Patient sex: F
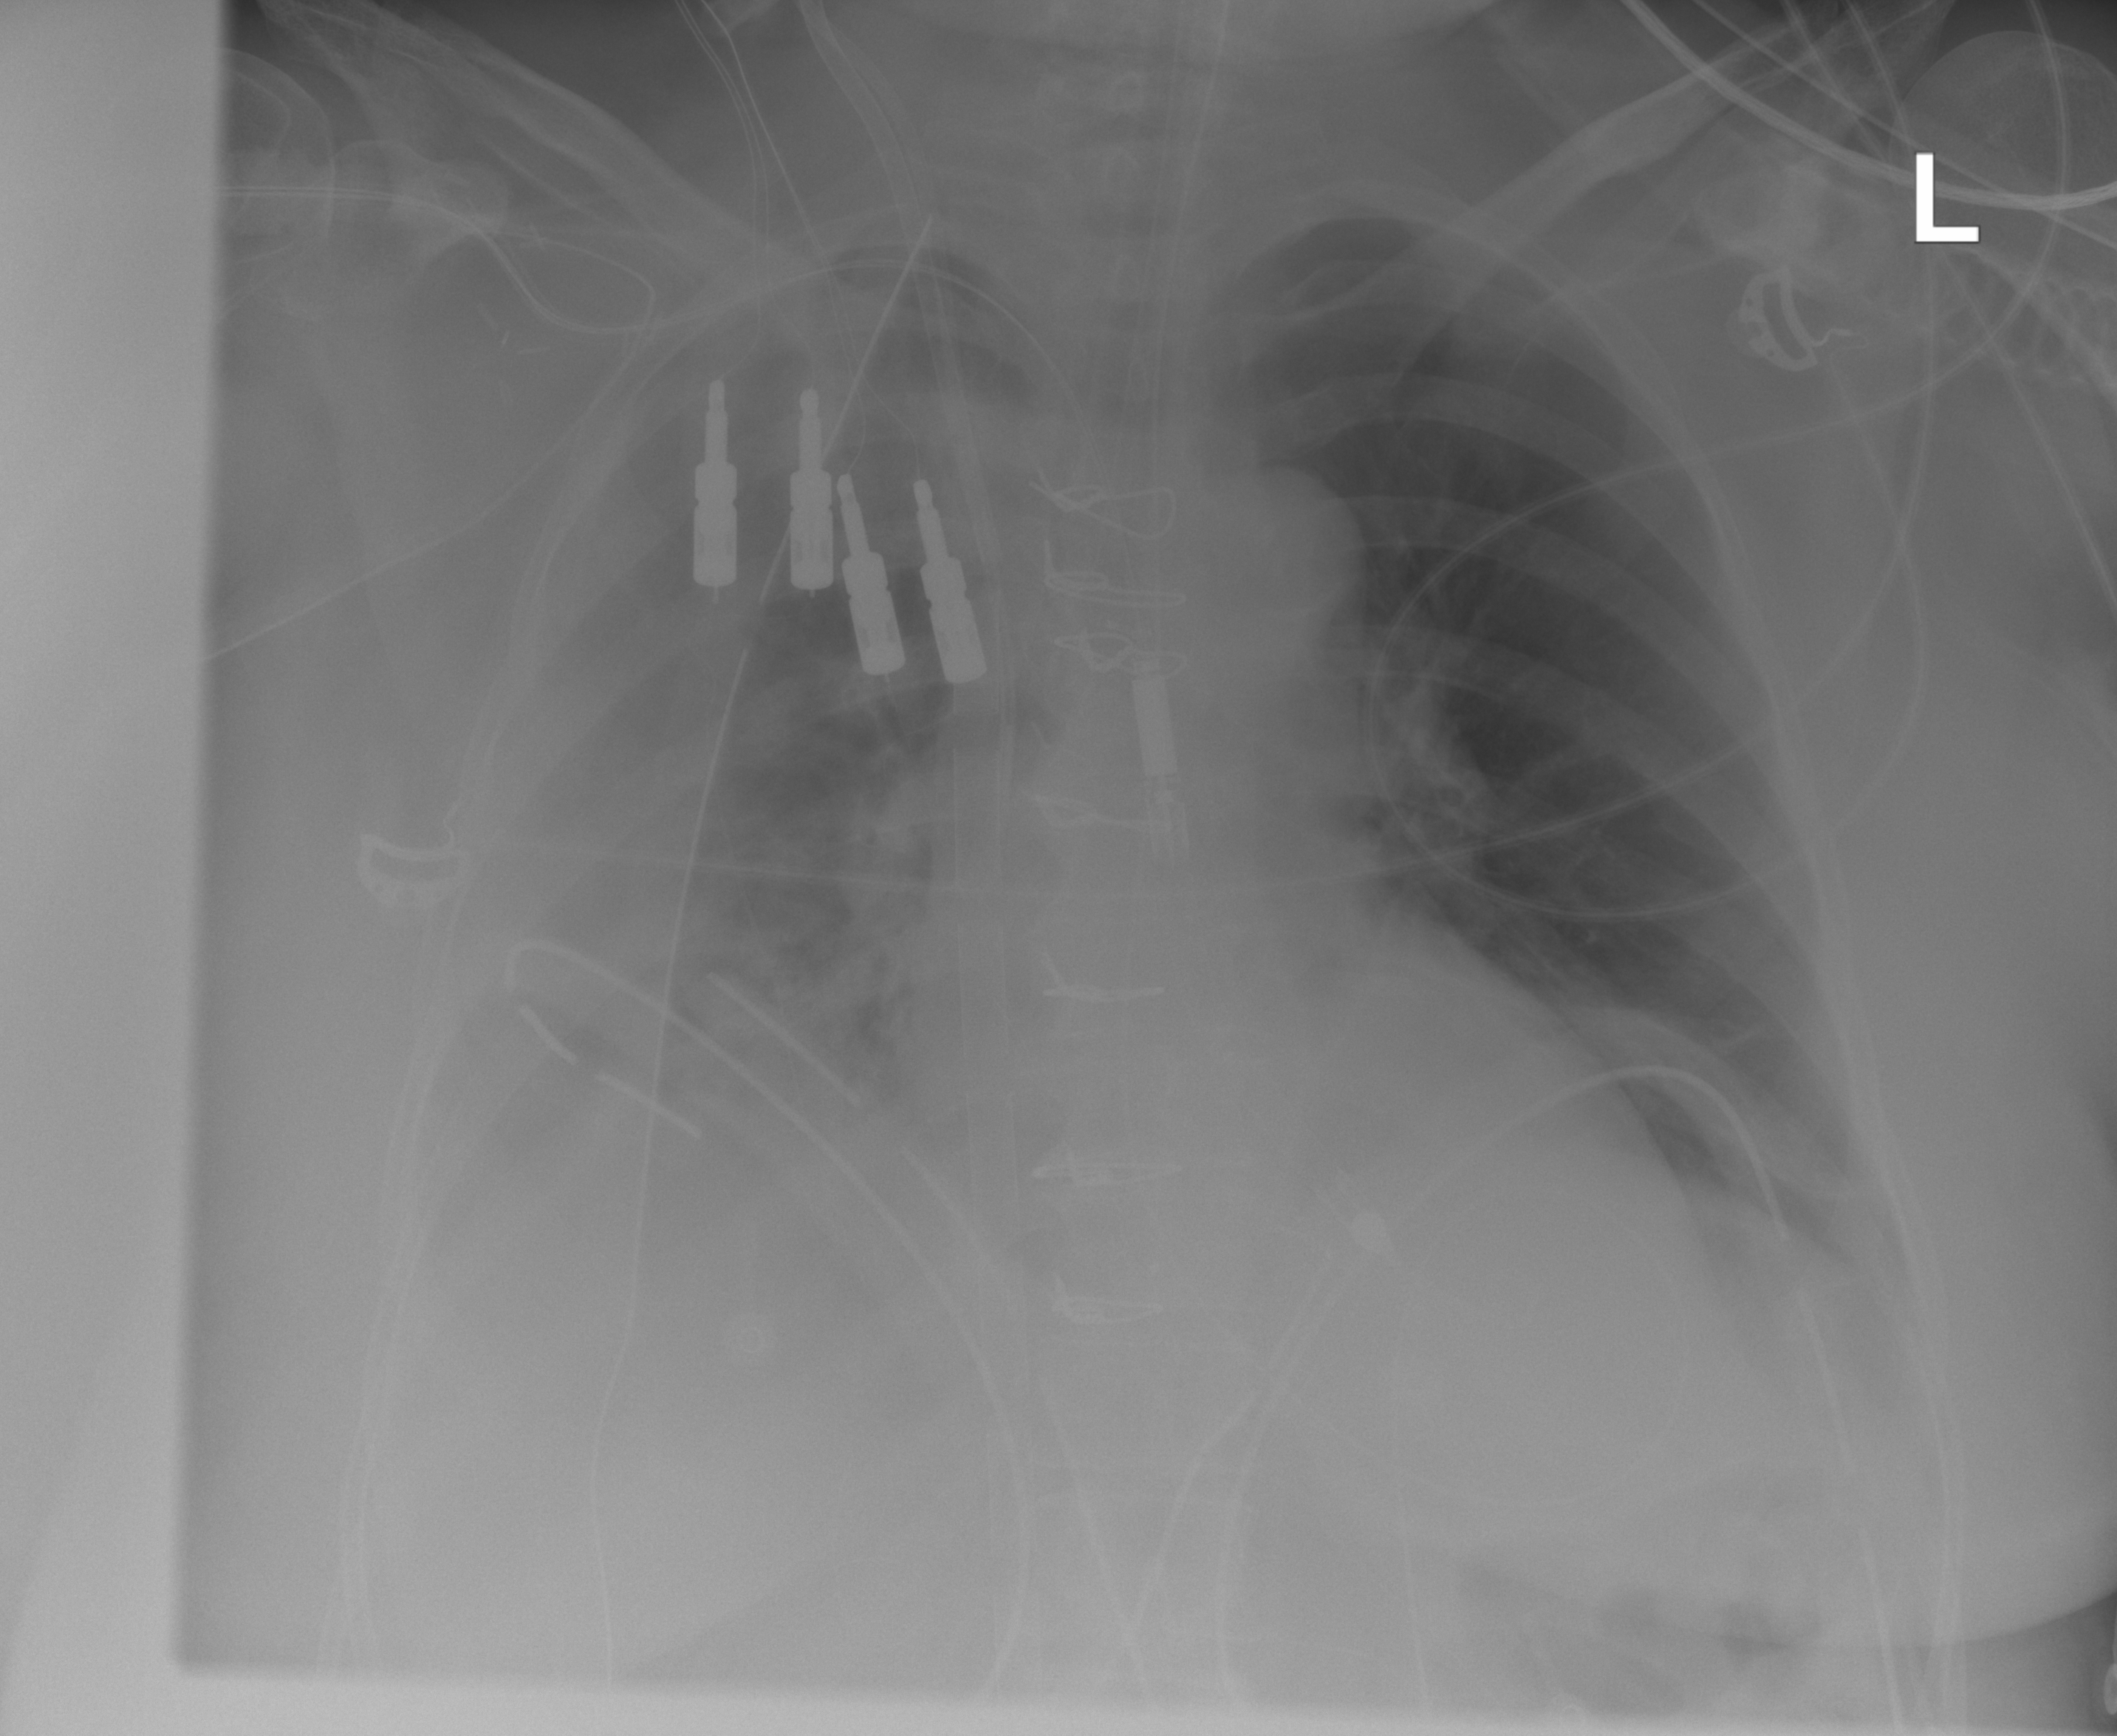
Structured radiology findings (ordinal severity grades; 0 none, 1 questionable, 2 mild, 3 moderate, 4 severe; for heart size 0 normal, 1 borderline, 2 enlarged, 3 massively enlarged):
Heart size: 0
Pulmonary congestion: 0
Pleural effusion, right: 3
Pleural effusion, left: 2
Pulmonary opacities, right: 1
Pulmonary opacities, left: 1
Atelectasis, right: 4
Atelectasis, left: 2